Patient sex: M
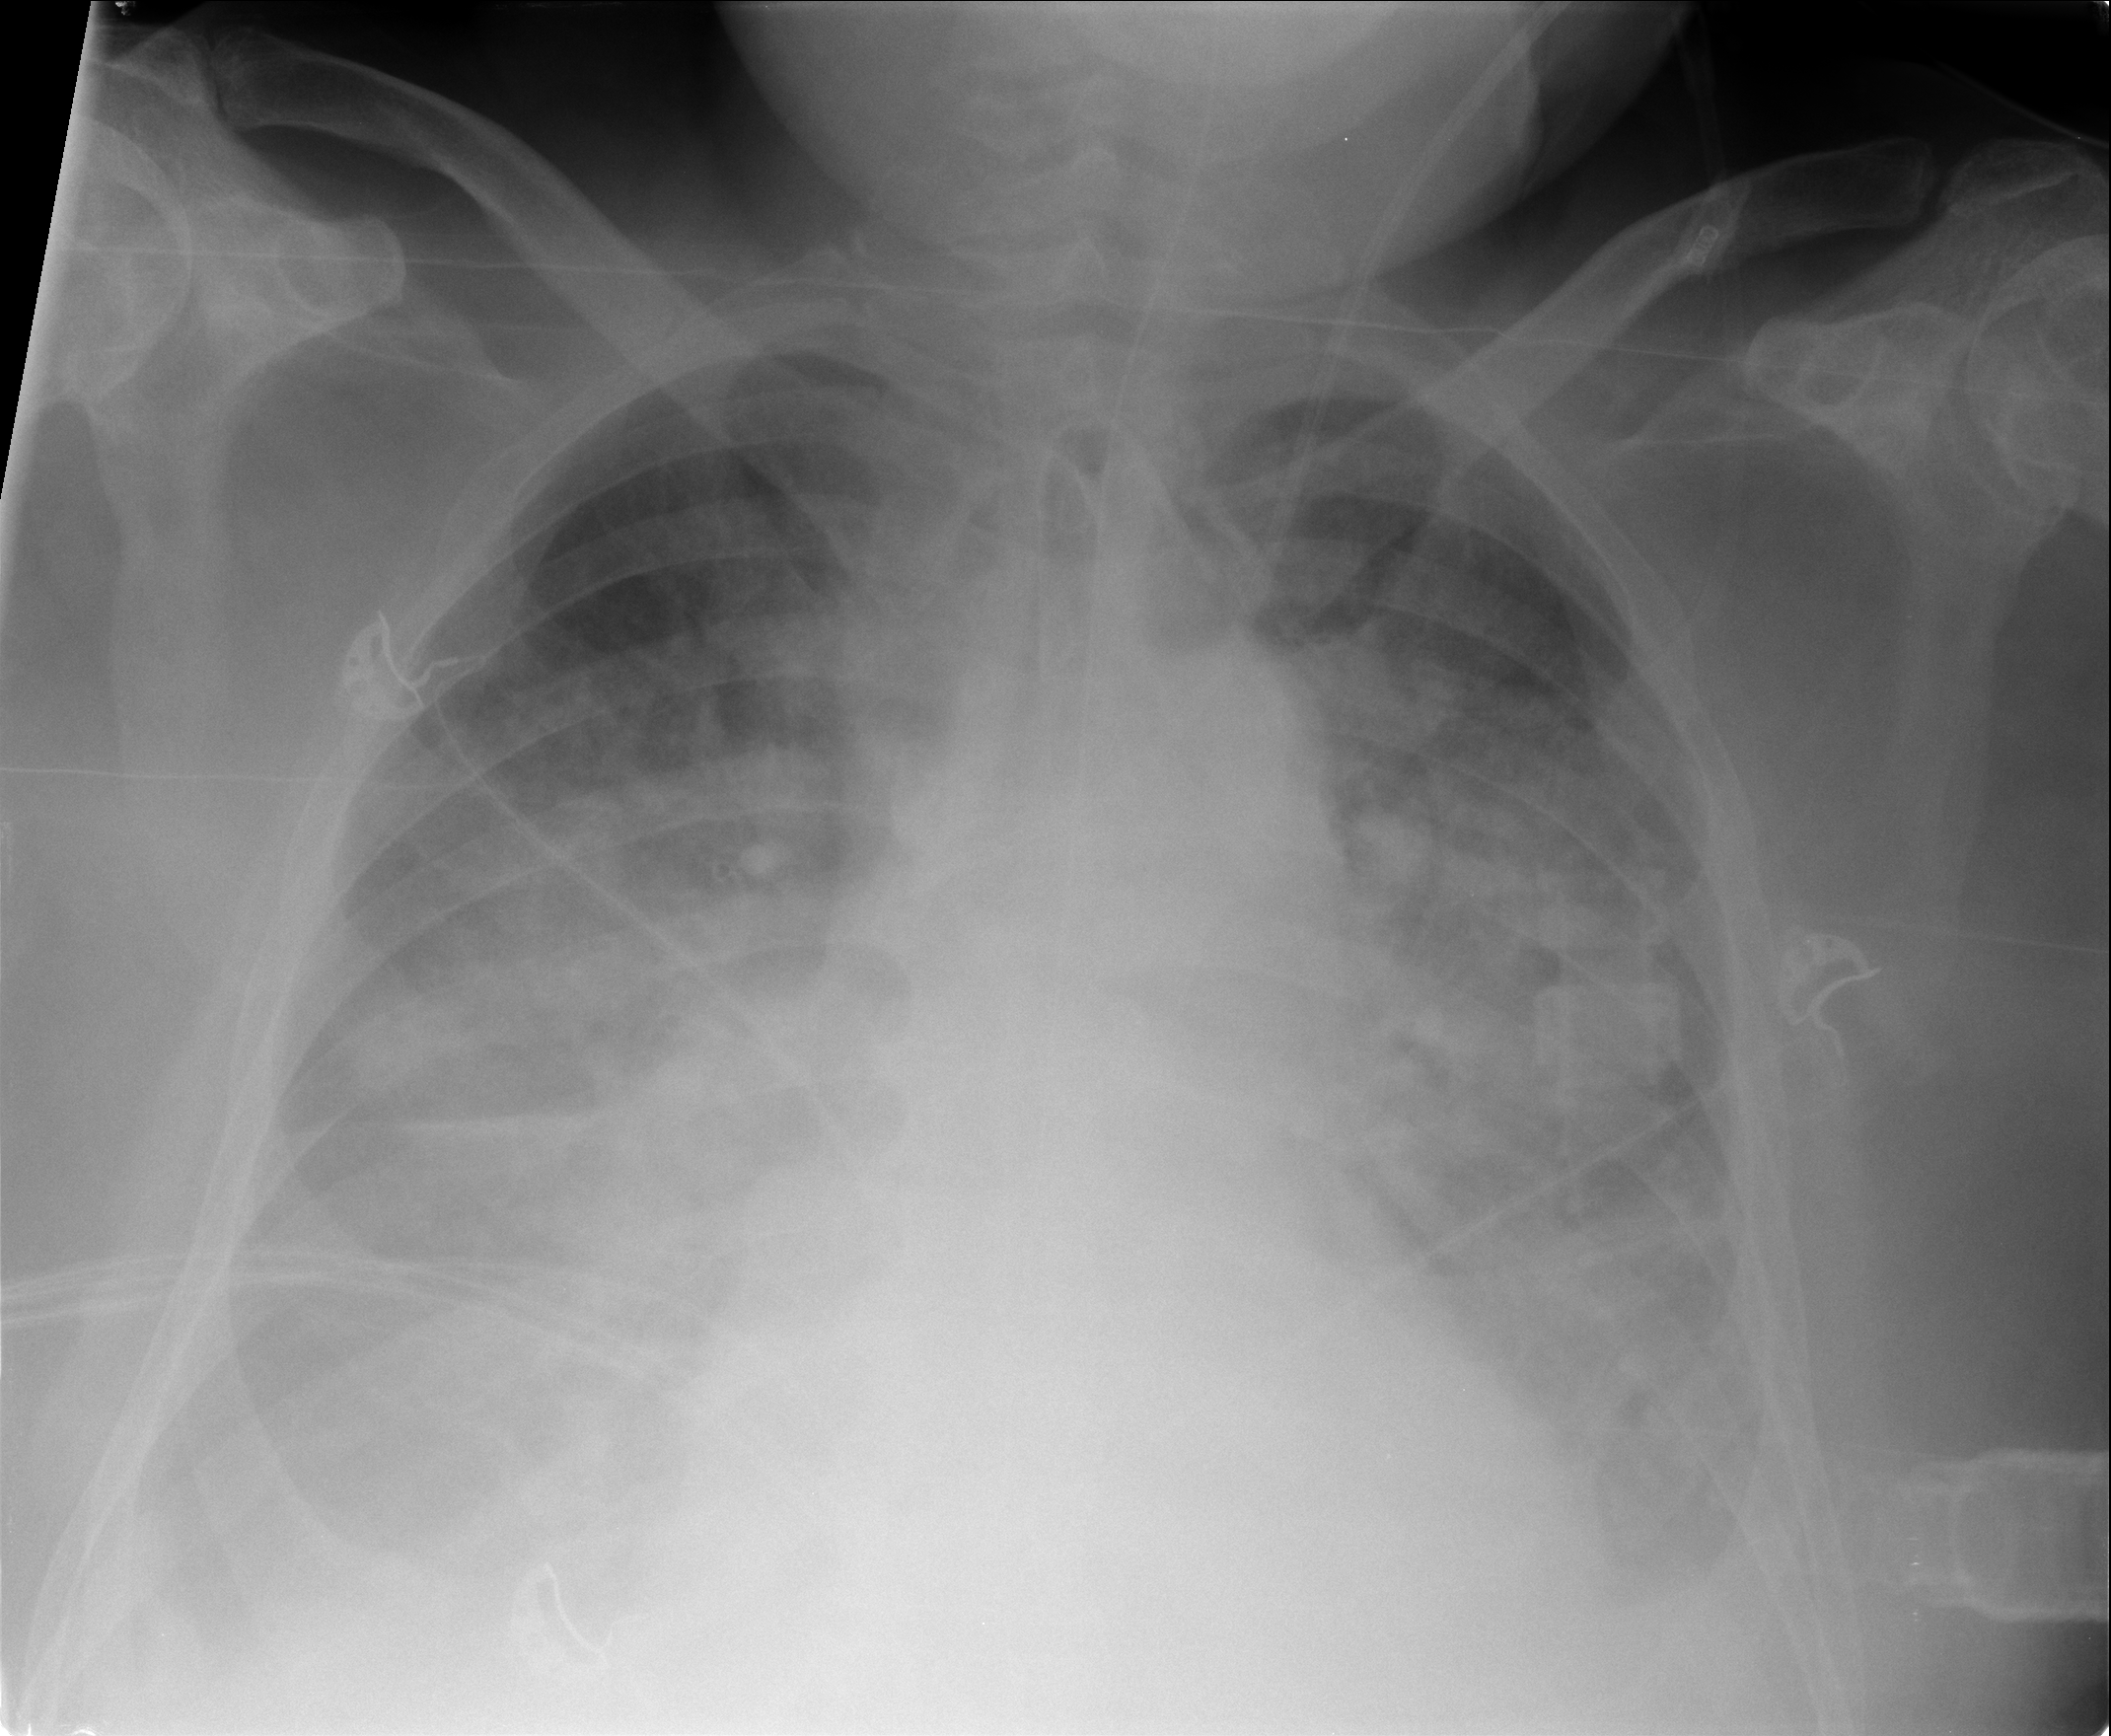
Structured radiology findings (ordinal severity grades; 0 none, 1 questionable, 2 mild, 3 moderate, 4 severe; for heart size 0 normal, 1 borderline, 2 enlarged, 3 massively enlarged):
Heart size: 2
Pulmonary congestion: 2
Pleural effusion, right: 2
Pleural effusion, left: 2
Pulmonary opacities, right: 2
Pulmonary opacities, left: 2
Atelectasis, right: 2
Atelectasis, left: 2